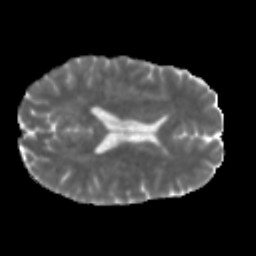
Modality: MD
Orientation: axial
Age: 46
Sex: male
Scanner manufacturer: siemens
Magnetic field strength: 3 T
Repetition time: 5 s
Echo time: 0.092 s